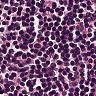
Metastatic tissue present: no